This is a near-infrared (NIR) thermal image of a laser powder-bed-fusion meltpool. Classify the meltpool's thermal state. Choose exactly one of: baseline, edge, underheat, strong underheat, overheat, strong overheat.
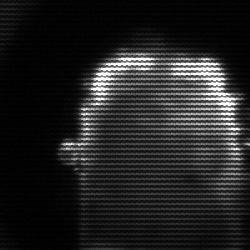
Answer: baseline